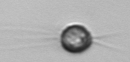
Label: Acanthoica_quattrospina